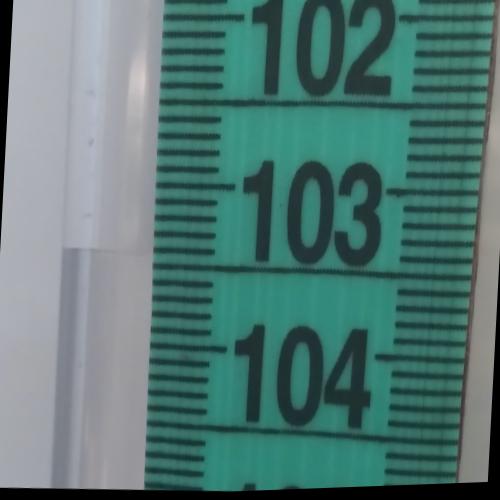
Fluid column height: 103.4 cm